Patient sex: F
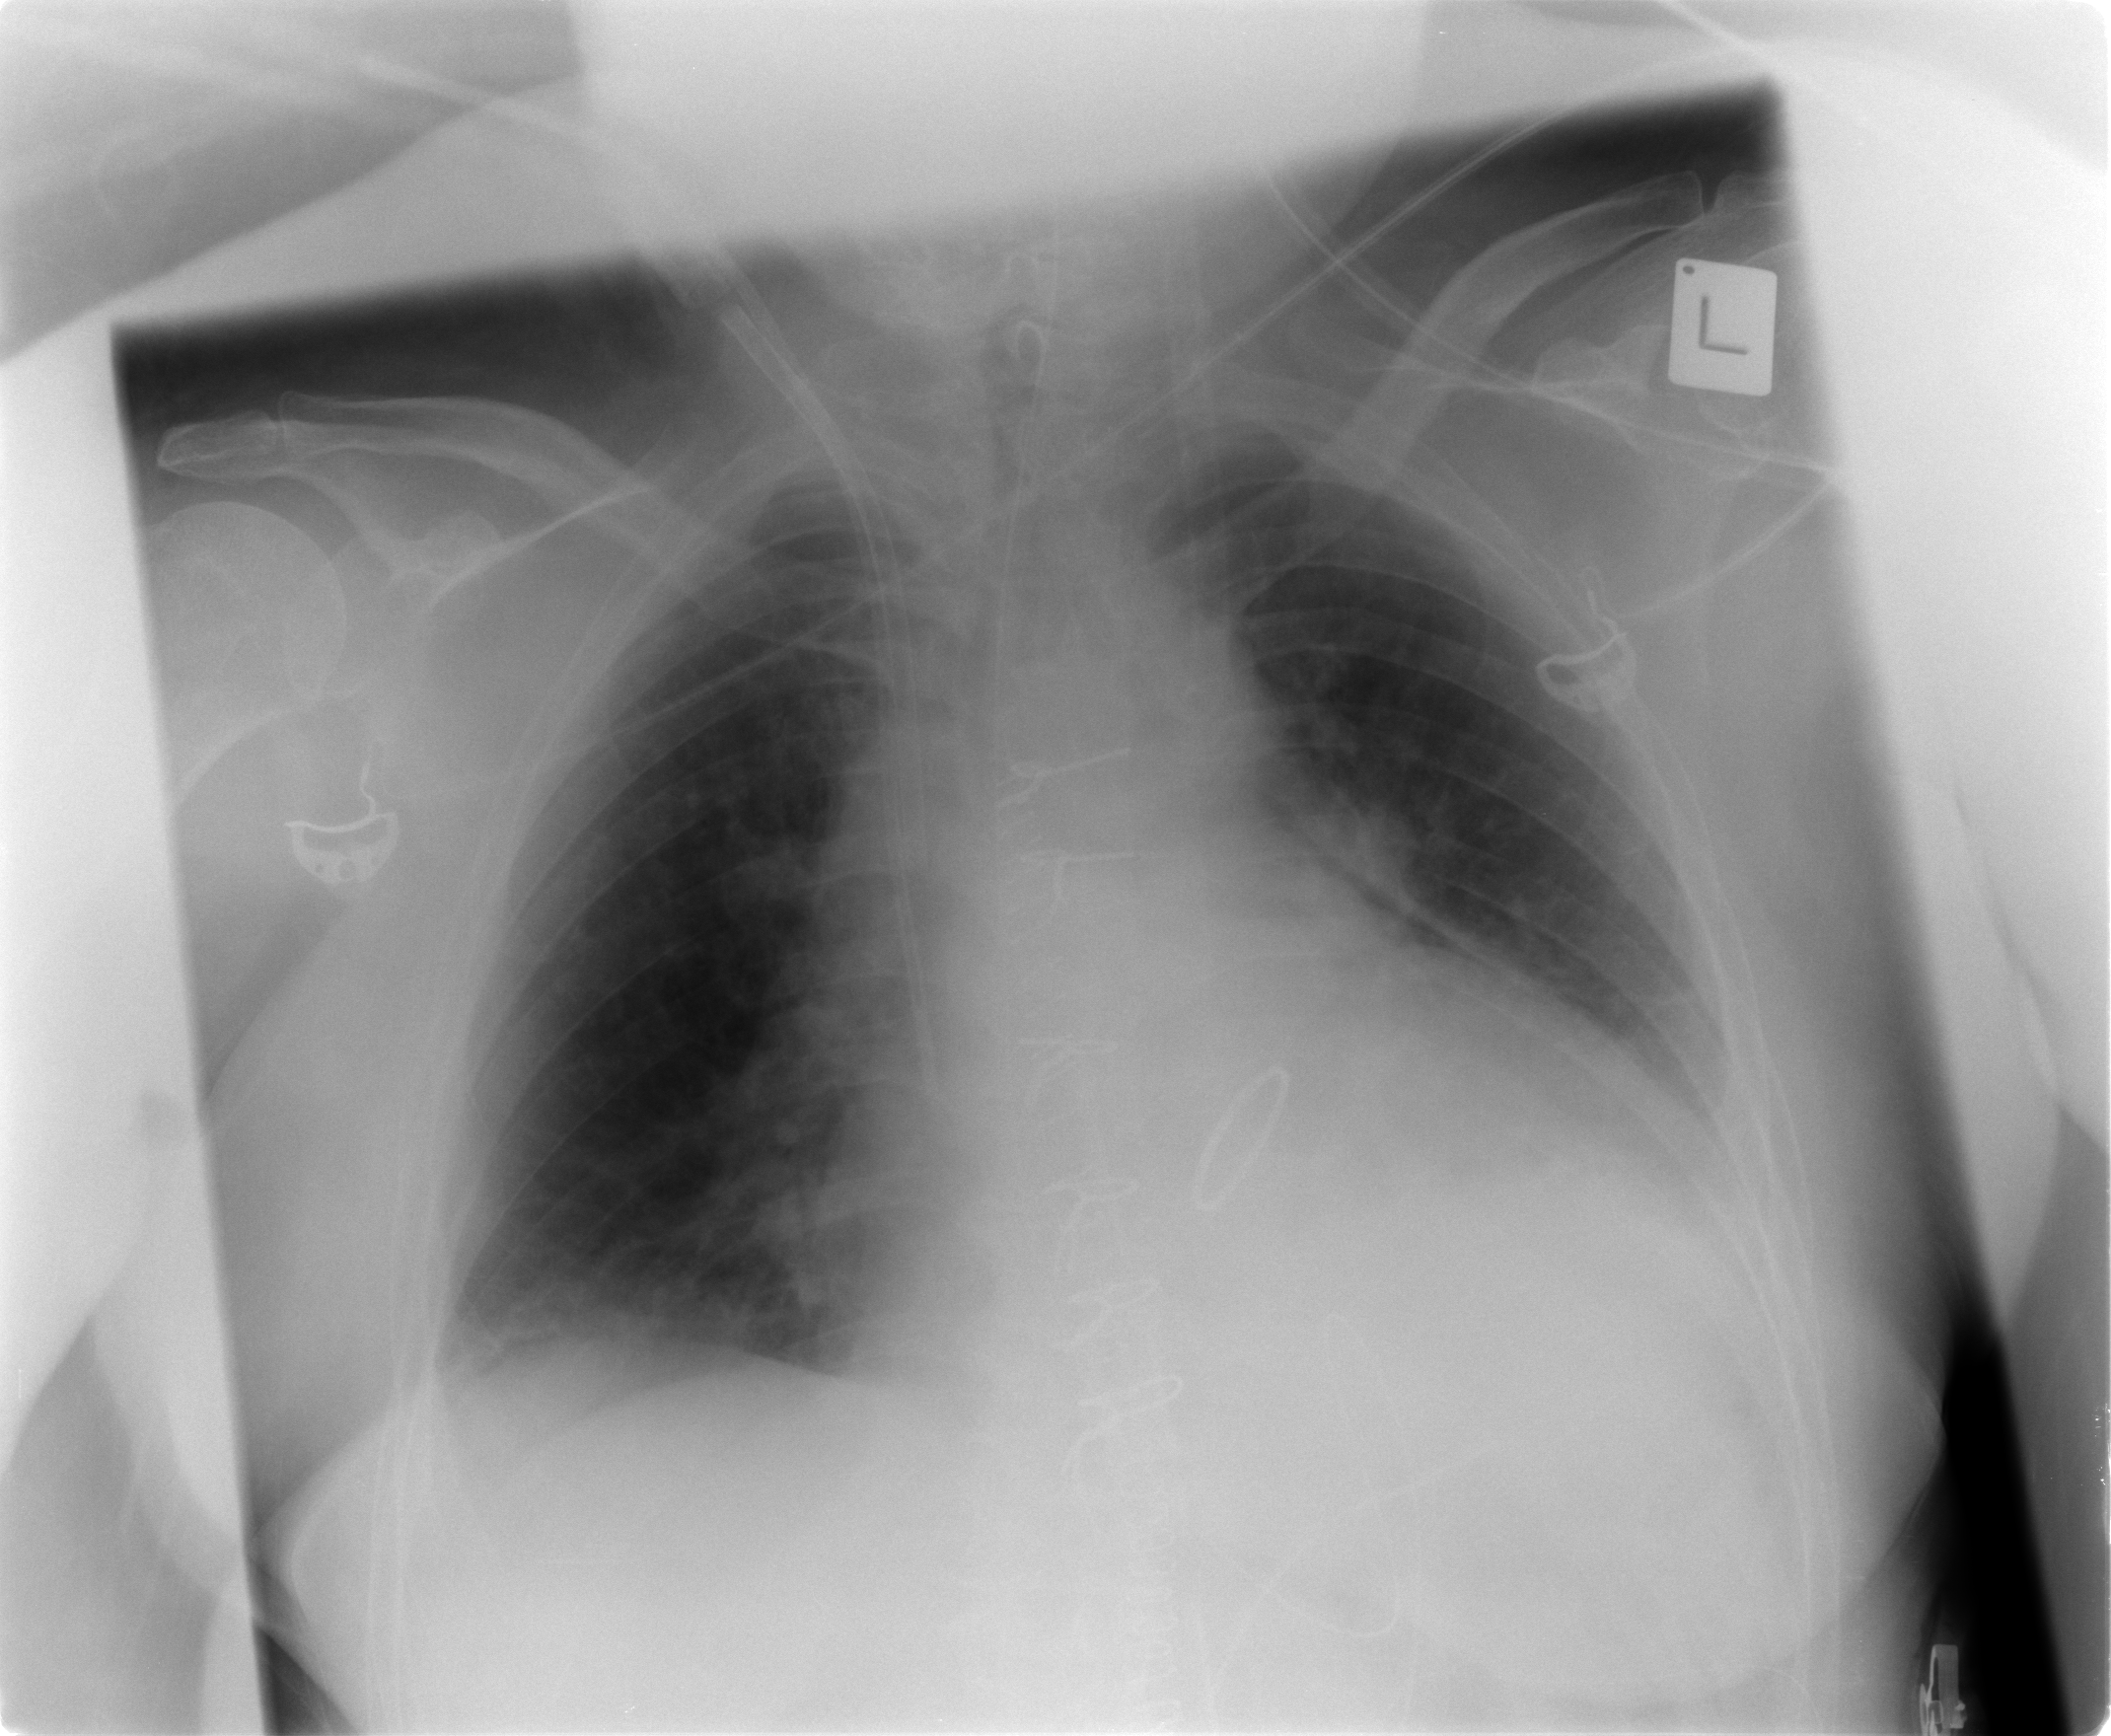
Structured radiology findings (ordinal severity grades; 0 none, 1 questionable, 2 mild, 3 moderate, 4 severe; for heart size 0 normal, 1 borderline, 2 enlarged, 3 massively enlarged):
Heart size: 2
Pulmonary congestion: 2
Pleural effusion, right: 1
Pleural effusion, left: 2
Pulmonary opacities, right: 0
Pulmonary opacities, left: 0
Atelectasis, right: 0
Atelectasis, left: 0